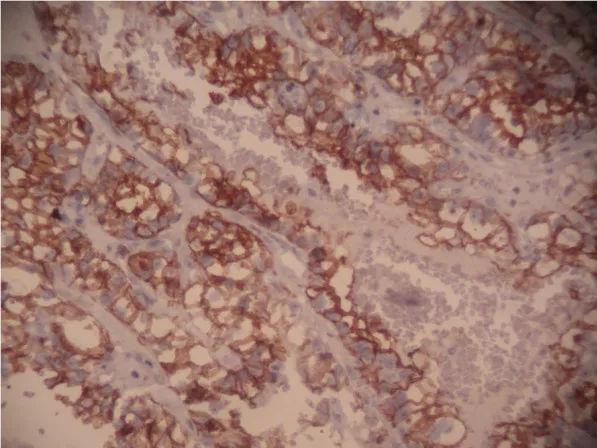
Immunohistochemical stain: The tumor cells are positive for vimentin.
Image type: pathology (immunostaining)